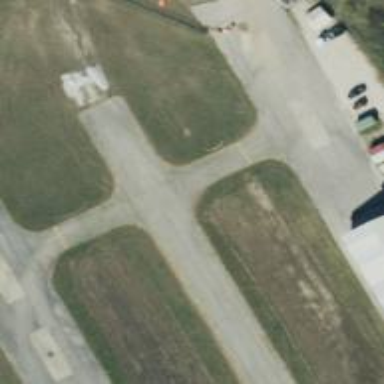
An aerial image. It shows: View of taxiway at the airport.